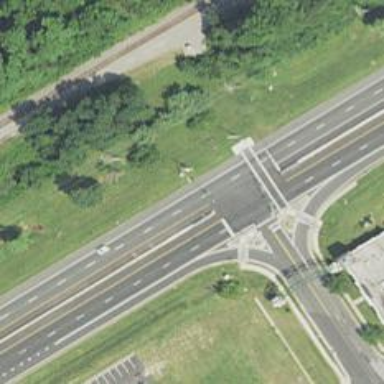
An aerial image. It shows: Trunk link highway.